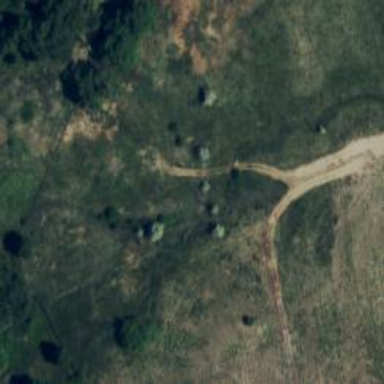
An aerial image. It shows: Driveway leading to service road.